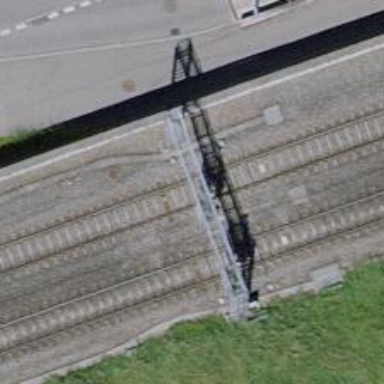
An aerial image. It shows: Railway signal.